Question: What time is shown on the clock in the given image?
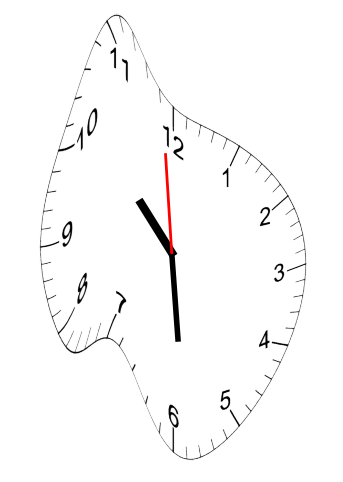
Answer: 10:28:59